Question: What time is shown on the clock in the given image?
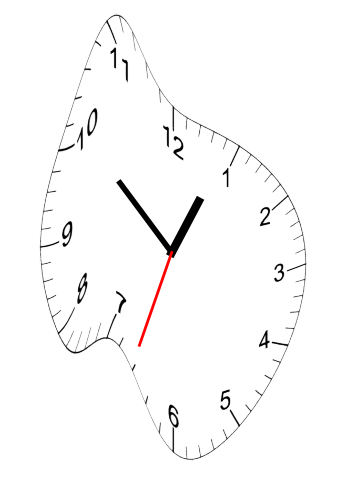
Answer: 12:51:33